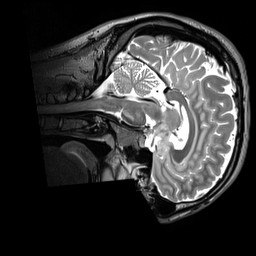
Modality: T2w
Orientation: sagittal
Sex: male
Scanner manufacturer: siemens
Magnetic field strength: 3 T
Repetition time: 3.2 s
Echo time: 0.409 s